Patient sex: M
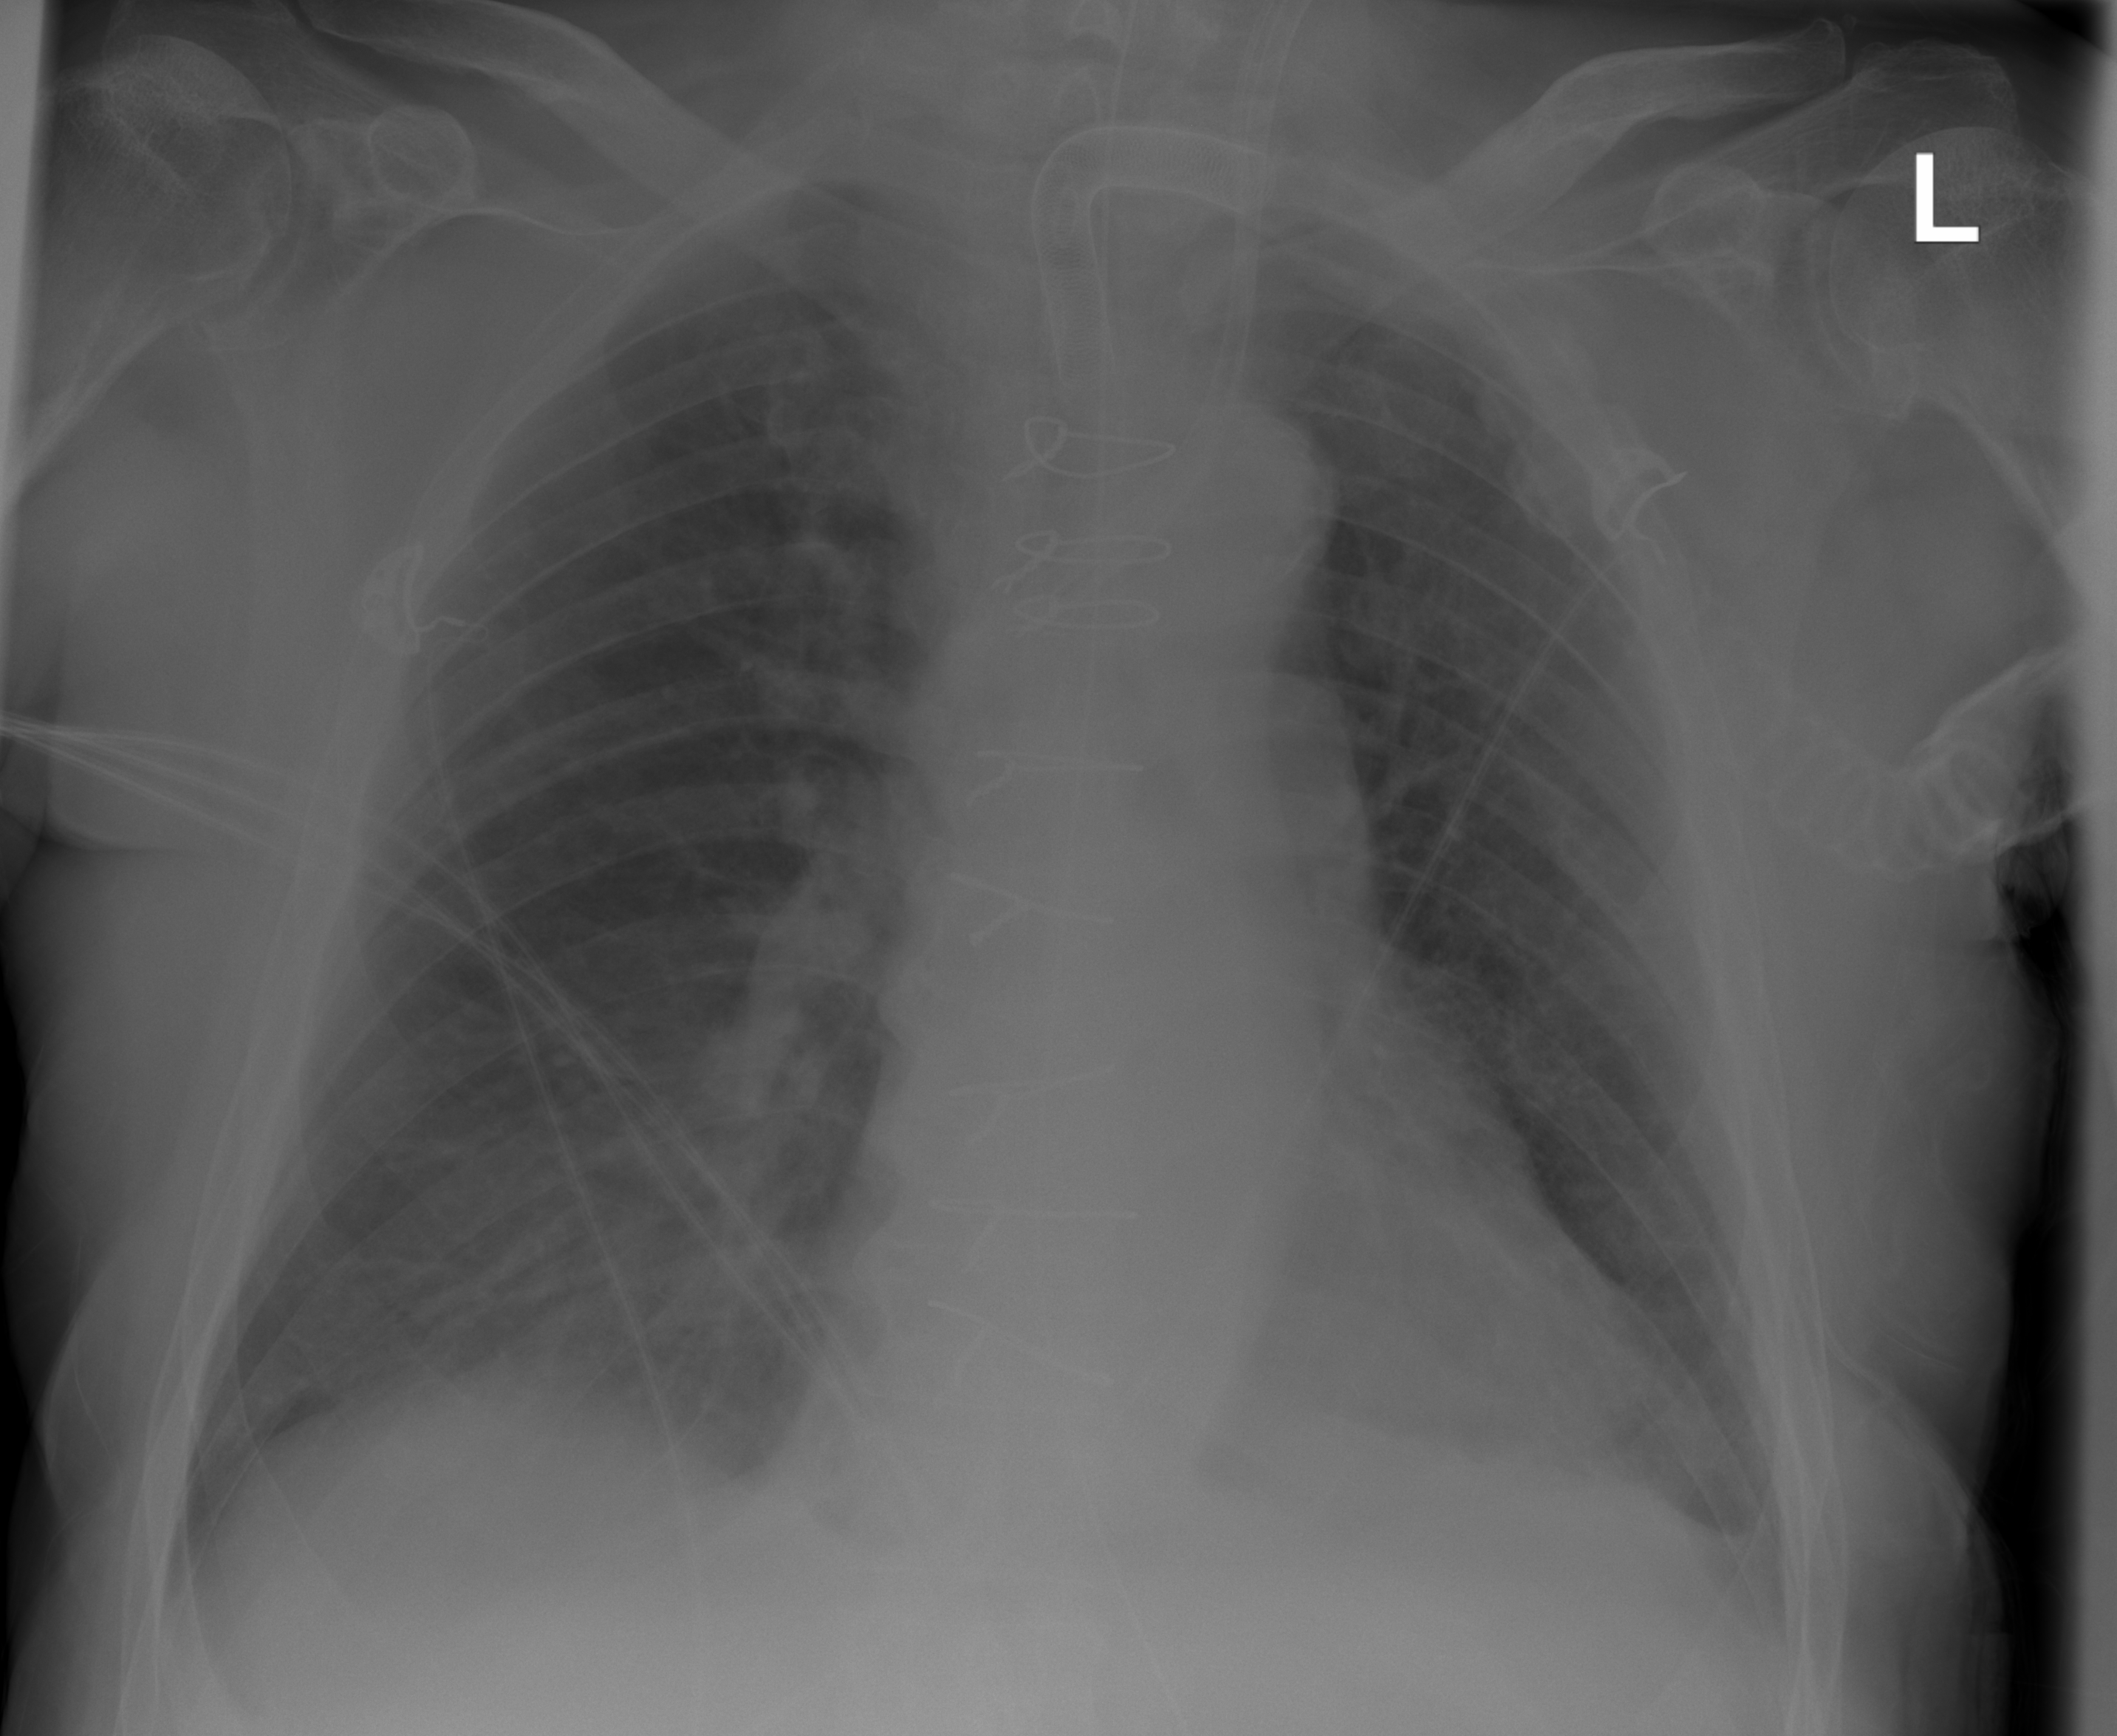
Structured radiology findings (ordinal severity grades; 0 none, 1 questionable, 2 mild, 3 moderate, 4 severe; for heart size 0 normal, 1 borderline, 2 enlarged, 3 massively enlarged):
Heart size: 2
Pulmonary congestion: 2
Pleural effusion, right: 2
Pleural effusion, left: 0
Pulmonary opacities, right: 0
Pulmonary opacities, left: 0
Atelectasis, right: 2
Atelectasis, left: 0